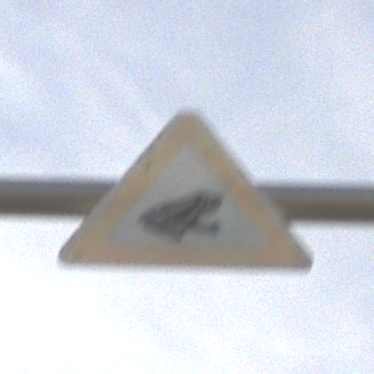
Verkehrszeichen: AmphibienwanderungLinks
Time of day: MorningAfternoon
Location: Outdoor (Suburban)
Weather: PartlyCloudy
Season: NotSpecified
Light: Natural